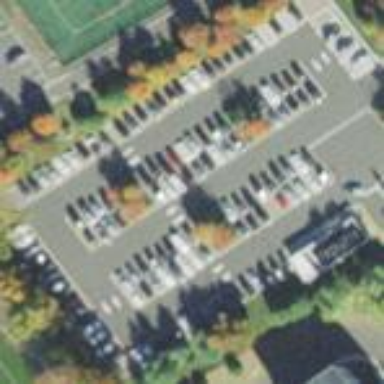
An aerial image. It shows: Parking area.